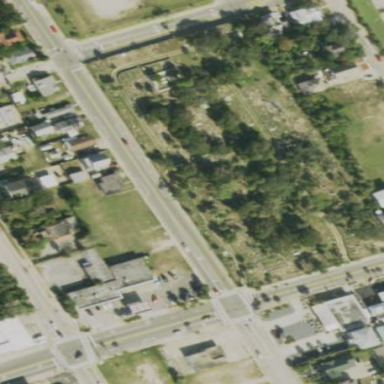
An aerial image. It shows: Cemetery.